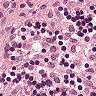
Metastatic tissue present: no